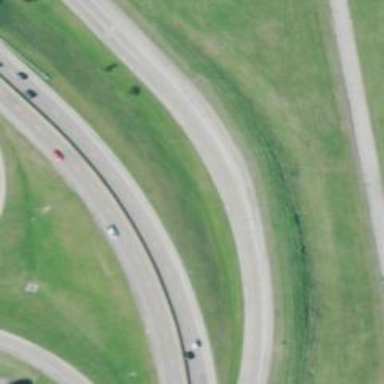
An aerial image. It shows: Primary link highway.